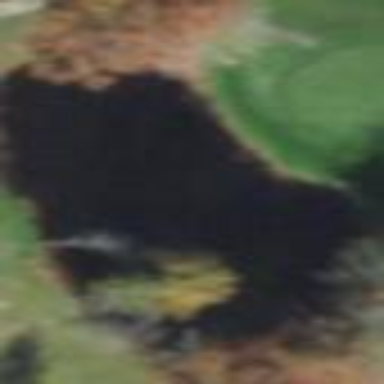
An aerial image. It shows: Water hazard in golf course. The hazard is natural water feature.